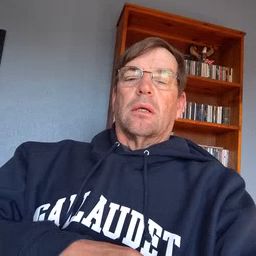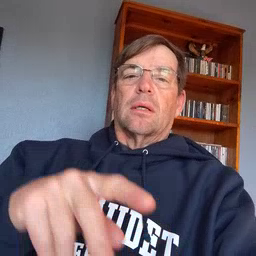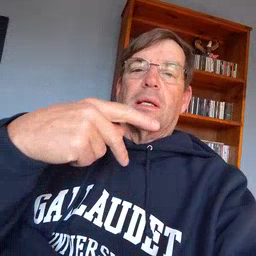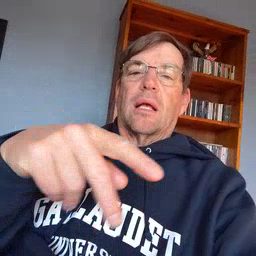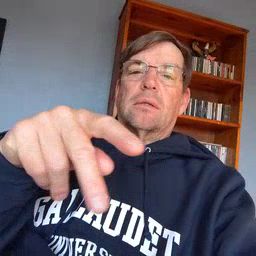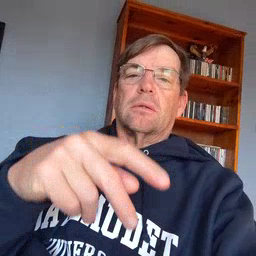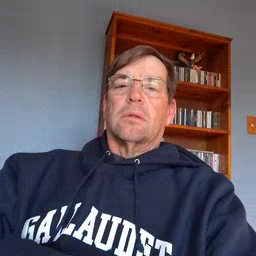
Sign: dance